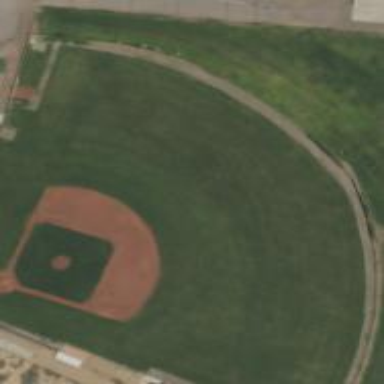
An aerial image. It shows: Baseball pitch for leisure land.